Question: I have a 'View' ('CupsViewController') with a 'Label' and when it's clicked, 'TableView' ('AddressTableController') slides from the bottom of the screen and stays in the lower half.
In 'TableView', when 'Ok Button'is pressed, I want to change value of 'Label'and remove 'TableView'with animation (that is, slide to the bottom).
Here is my code:
'Label'
'''
- (IBAction)showPop:(id)sender
{
addressTableController = [[AddressTableController alloc]initWithStyle:UITableViewStyleGrouped];
[addressTableController setDelegate:self];
[[self view] addSubview:[addressTableController myTableView]];
[UIView animateWithDuration:1.0 delay:0 options:UIViewAnimationOptionBeginFromCurrentState animations:^{
[[addressTableController myTableView] setFrame:CGRectMake(0, kScreenHeight * 0.5, kScreenWidth, kScreenHeight * 0.5)];
} completion:nil];
}
'''
'AddressTableController''Button'
'''
- (void)addressTableController:(AddressTableController *)viewController didChooseValue:(int)value {
direccionLabel.text = [[[[myAppDelegate usuarioActual] cups] objectAtIndex:value] direccion];
[addressTableController.view removeFromSuperview];
}
'''

As you can see, I've tried with 'removeFromSuperview'but it does nothing. How can I slide 'TableView'to the bottom?
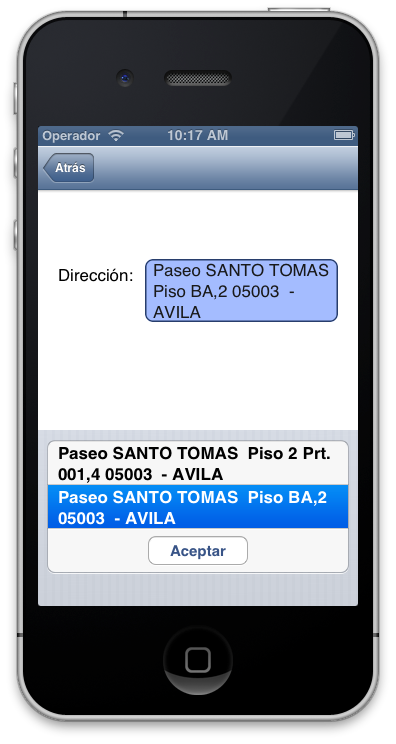
Answer: It seems that you 'myTableView' property returns a different view, not the one that is referenced in the 'view' property. So you basically add the former as a subview ('[[self view] addSubview:[addressTableController myTableView]];'), but try to remove the latter ('[addressTableController.view removeFromSuperview];').
Just do
'''
[[addressTableController myTableView] removeFromSuperview];
'''
instead of
'''
[addressTableController.view removeFromSuperview];
'''
Here you go. Cheers, mate! :)
---
P.S.
if you want to animate the view out, you can do it like this
'''
[UIView animateWithDuration:1.0 delay:0 options:UIViewAnimationOptionBeginFromCurrentState animations:^{
// animation code...
} completion:^(BOOL finished) {
[[addressTableController myTableView] removeFromSuperview];
}];
'''